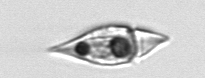
Label: Amphidinium